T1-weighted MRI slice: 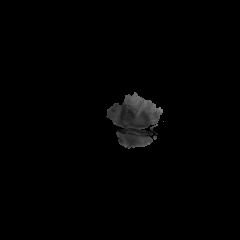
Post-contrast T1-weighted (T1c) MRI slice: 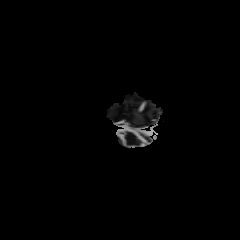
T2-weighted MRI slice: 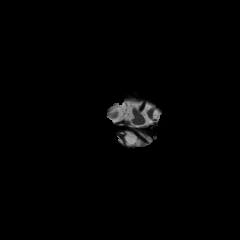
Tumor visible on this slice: no